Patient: sex F, age 77
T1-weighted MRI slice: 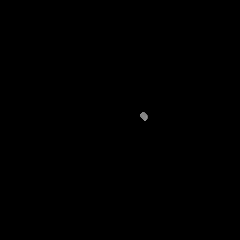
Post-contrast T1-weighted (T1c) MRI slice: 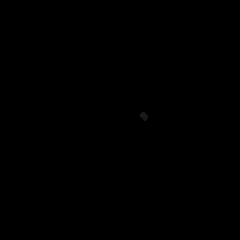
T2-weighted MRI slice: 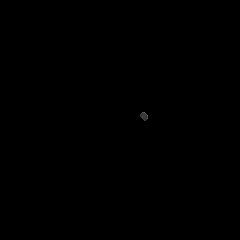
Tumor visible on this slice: no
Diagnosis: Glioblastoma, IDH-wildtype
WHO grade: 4